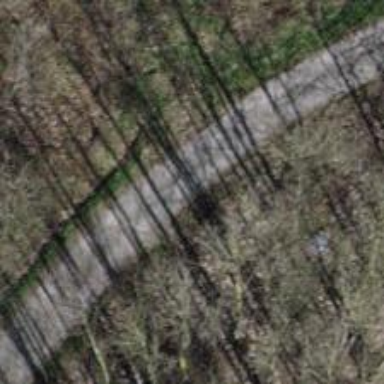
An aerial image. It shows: Paved track road with grade1 track type.